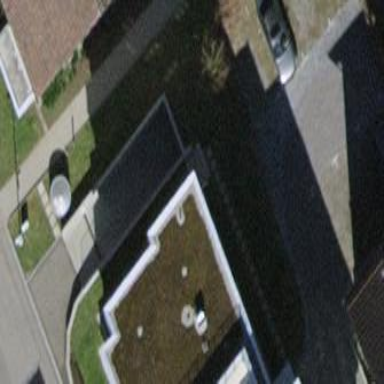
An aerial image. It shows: Garage building.